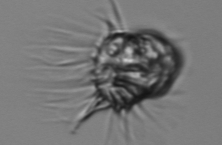
Label: Strombidium_morphotype1